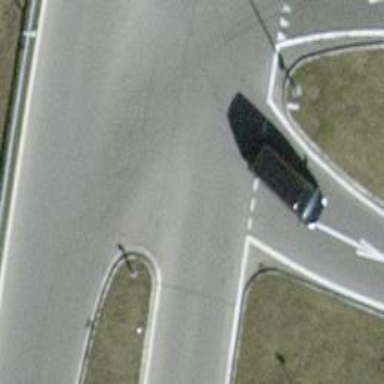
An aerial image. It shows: Asphalt road designated as trunk highway.